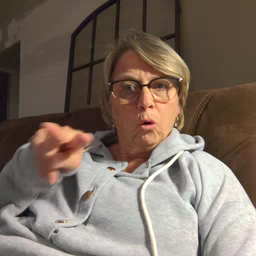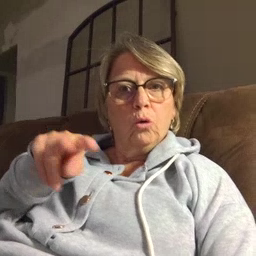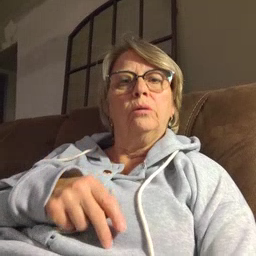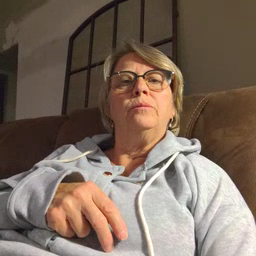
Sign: look